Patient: sex M, age 26
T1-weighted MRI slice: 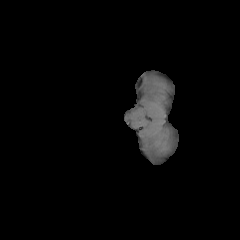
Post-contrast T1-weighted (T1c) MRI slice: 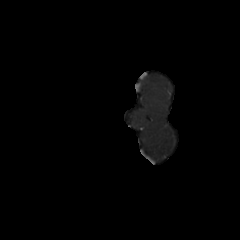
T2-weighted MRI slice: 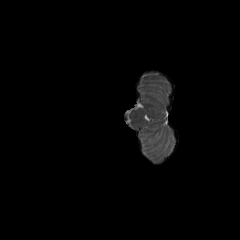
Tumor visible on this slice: no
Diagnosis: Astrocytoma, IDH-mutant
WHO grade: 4